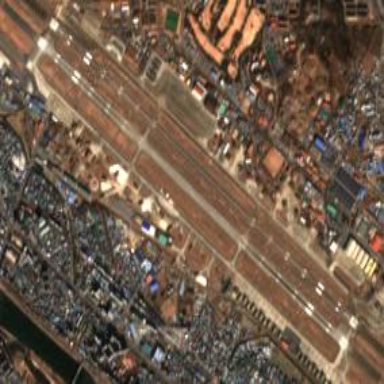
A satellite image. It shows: Runway in airport area.